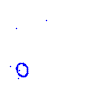
Particle: proton